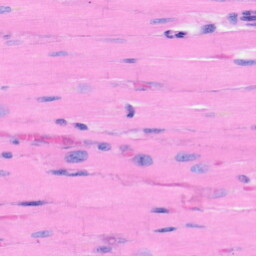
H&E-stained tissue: Heart